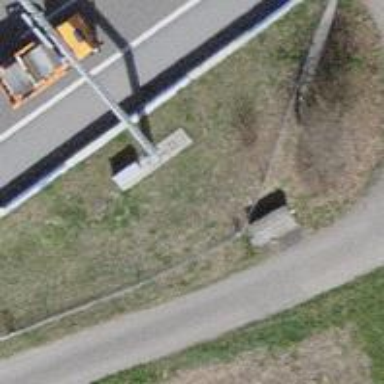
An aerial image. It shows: Gantry structure.